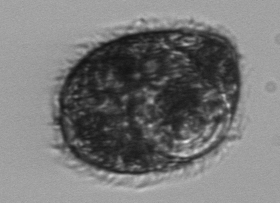
Label: Pleuronema